Question: Is there a way to hide the Primefaces fileUpload progress bar and buttons in advanced mode and auto mode?
Here is the code that I am using:
'''
<p:fileUpload id="scriptUpload"
widgetVar="importDevicesWidget"
fileUploadListener="#{scriptUploadBean.handleFileUpload}"
auto="true"
label="Choose.."
mode="advanced"
update=":infoMessages"
sizeLimit="8192"
allowTypes="/(\.|\/)(txt)$/"
onstart="clearInvalidFileMsg();$('#progress').show();"
oncomplete="clearInvalidFileMsg();$('#progress').hide();importDevicesDialogWidget.hide()"/>
'''
The problem is that it makes no sense for the buttons that appear next to the progress bar for each file to be there as the mode is auto so the upload already started!
Here is a screen shot:

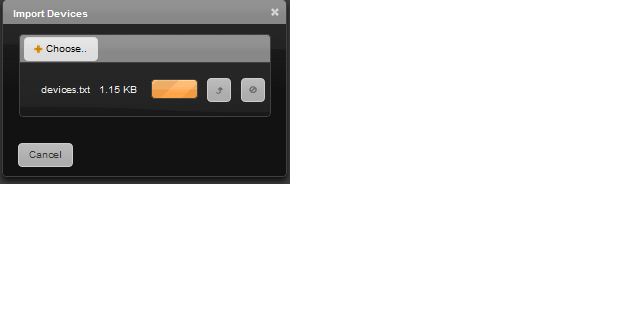
Answer: According to the 3.4 documentation '.ui-fileupload .start', '.ui-fileupload .cancel' and '.ui-fileupload .progress' selects your fileuploads' start, cancel and progress bar:
'''
<style type="text/css">
.ui-fileupload .start {
display: none;
}
.ui-fileupload .cancel {
display: none;
}
.ui-fileupload .progress {
display: none;
}
</style>
'''